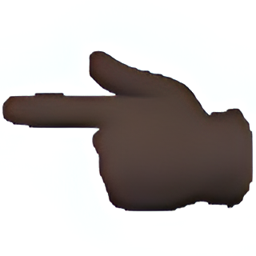
Name: white left pointing backhand index
Emoji: 👈🏿
Group: People & Body
Sub-group: hand-single-finger